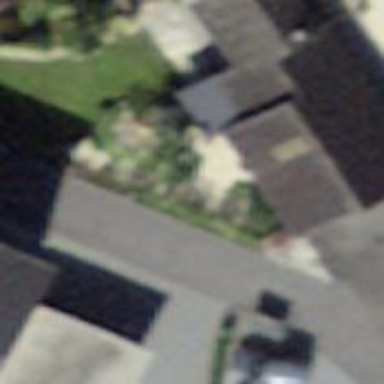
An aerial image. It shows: Shed.